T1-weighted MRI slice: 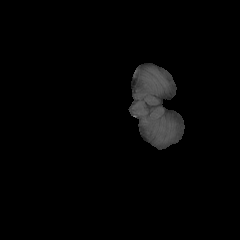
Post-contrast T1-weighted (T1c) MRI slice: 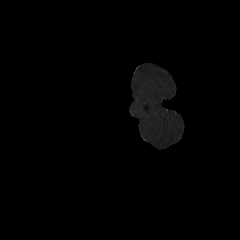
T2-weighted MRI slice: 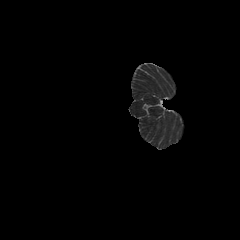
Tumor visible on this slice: no